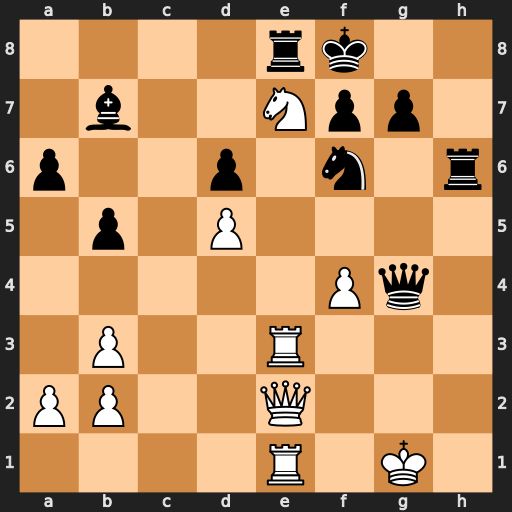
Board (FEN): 4rk2/1b2Npp1/p2p1n1r/1p1P4/5Pq1/1P2R3/PP2Q3/4R1K1
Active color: w
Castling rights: -
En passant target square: -
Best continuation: Qxg4 Nxg4 Ng6+ fxg6 Rxe8+